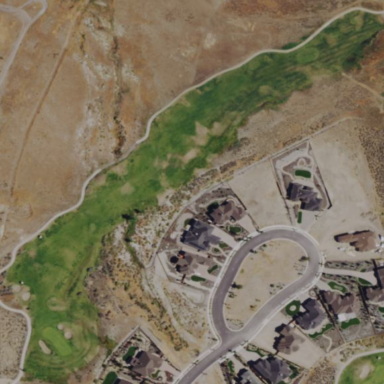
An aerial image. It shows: Area of rough grass used for golf.